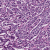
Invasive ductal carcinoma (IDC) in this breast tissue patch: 1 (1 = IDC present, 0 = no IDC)